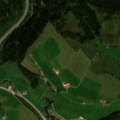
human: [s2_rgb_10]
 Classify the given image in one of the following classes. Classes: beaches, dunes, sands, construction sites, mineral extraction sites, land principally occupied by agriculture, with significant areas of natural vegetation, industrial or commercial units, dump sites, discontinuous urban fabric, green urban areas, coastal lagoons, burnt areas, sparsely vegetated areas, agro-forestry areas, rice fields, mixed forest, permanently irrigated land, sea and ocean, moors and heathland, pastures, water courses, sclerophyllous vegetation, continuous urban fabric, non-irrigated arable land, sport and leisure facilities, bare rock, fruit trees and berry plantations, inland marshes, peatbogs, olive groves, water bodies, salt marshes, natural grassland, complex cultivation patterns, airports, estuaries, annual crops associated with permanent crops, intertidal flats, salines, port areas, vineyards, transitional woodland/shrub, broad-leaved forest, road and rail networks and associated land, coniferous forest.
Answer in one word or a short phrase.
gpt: complex cultivation patterns, coniferous forest, mixed forest, inland marshes